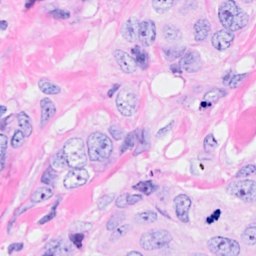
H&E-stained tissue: Breast